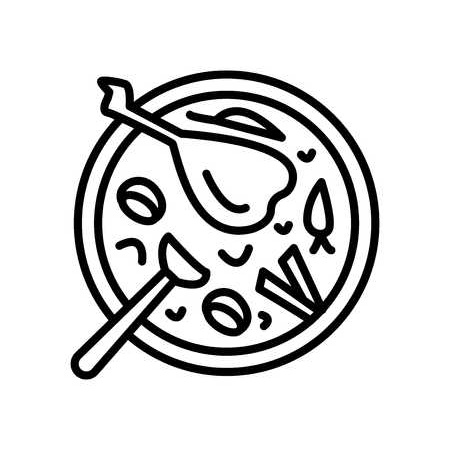
Label: consomme